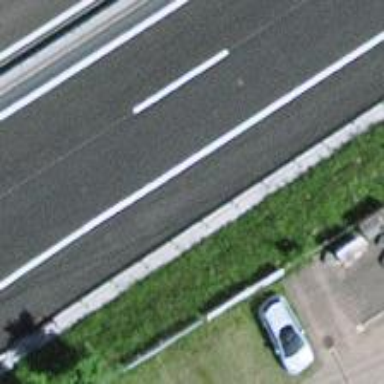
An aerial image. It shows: Guard rail.